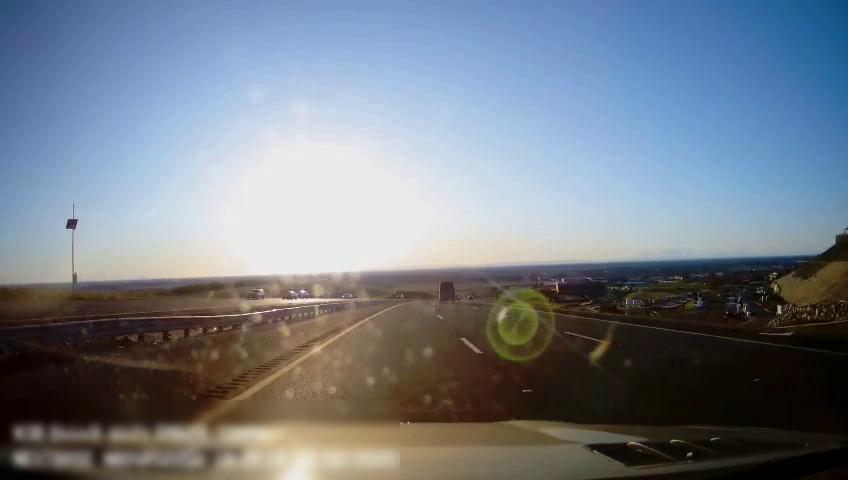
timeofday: Day
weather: Sunny
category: Drivable Space
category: Drivable Space
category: Vehicles | Truck
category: Vehicles | SUV
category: Vehicles | Car
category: Vehicles | Car
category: Lanes | Current Lane
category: Lanes | Current Lane
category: Lanes | Alternate Lane
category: Lanes | Alternate Lane